Chest X-ray:
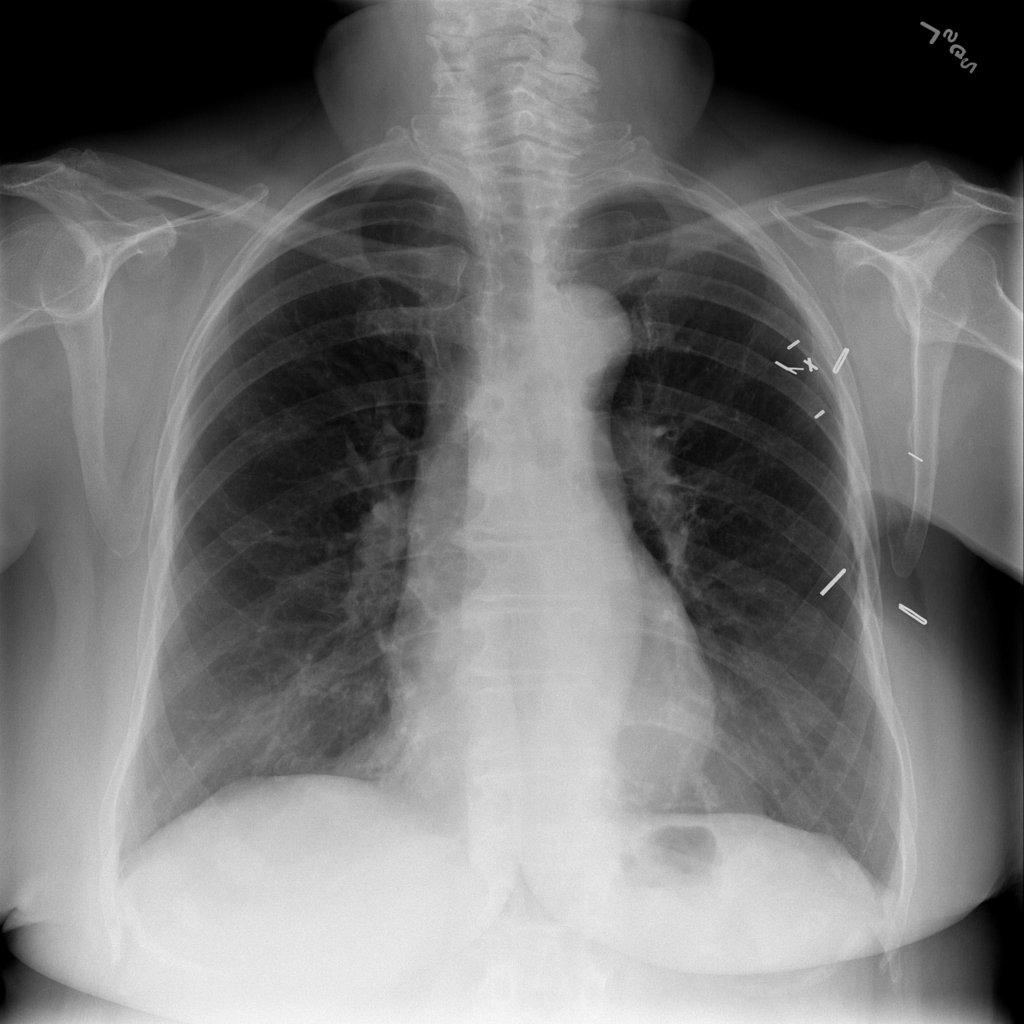
No abnormal finding: yes